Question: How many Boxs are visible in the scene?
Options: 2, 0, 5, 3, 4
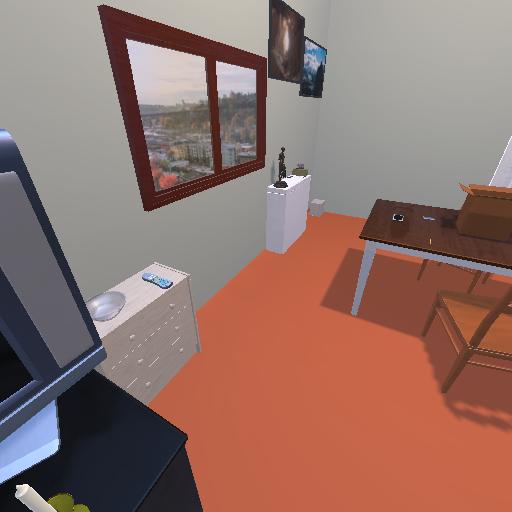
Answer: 2